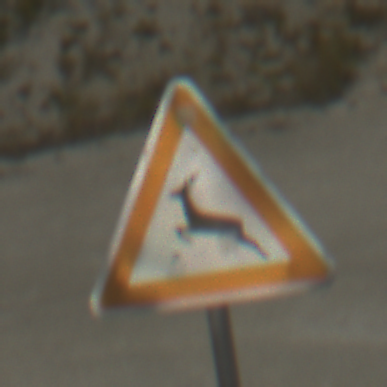
Verkehrszeichen: WildwechselRechts
Umgebung: Outdoor, Beach
Tageszeit: MorningAfternoon
Wetter: PartlyCloudy
Licht: Natural
Jahreszeit: NotSpecified
Kontrast: HighContrast